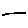
Label: line